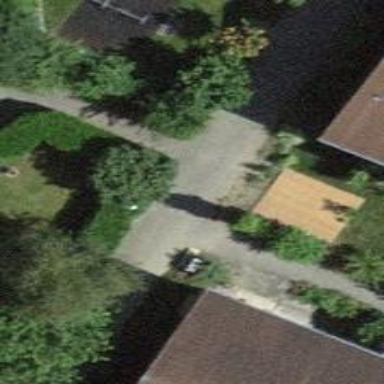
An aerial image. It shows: Path made of paving stones.